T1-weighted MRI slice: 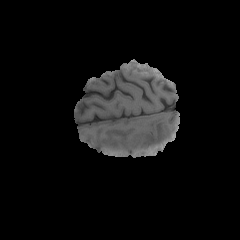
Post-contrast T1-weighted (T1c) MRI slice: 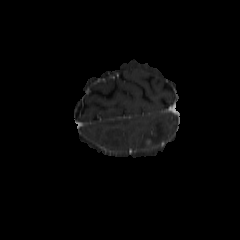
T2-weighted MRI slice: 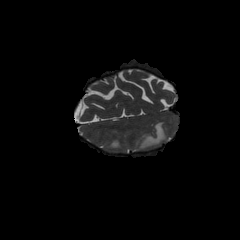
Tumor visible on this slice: yes